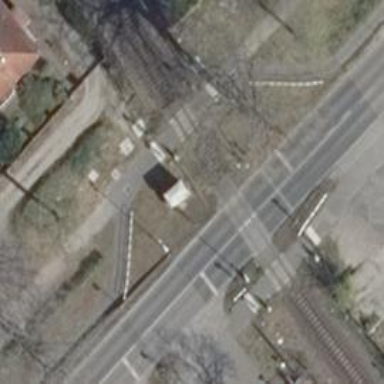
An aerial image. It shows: Level crossing with both lights and saltire in place.